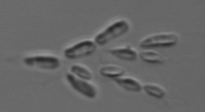
Label: Dinobryon